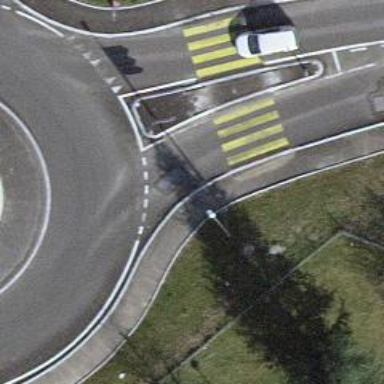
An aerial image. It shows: Marked crossing on the road.